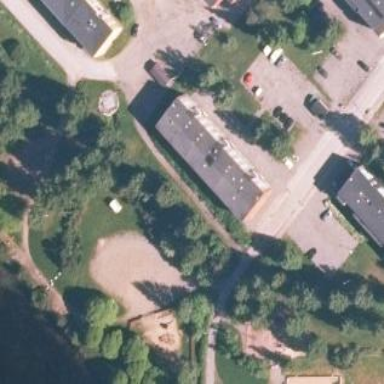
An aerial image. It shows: Image showing building with apartments.